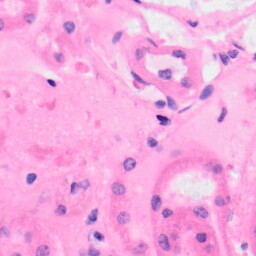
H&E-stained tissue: Kidney